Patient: sex F, age 36
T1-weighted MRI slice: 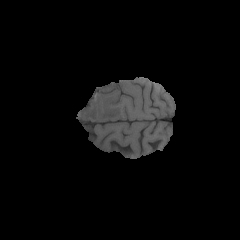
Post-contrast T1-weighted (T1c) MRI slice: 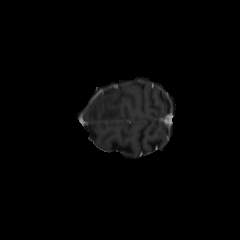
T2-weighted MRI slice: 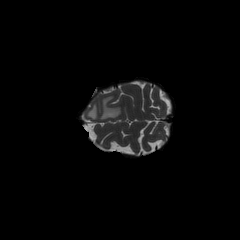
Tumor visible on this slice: yes
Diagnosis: Glioblastoma, IDH-wildtype
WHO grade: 4